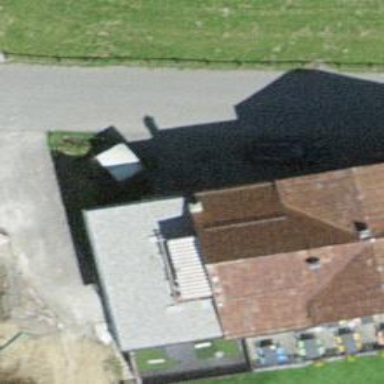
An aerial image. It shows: Post box.